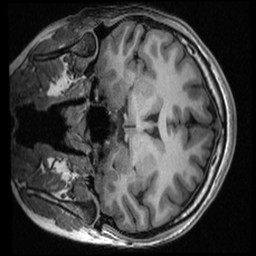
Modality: T1w
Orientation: coronal
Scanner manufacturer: ge
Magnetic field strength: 3 T
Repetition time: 0.007648 s
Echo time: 0.002936 s